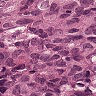
Metastatic tissue present: yes